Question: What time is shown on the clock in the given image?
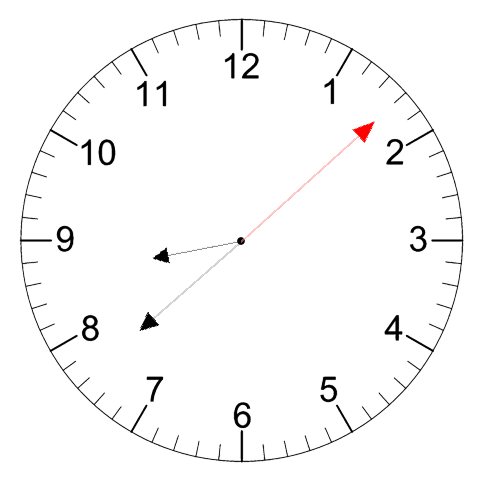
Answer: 08:38:08